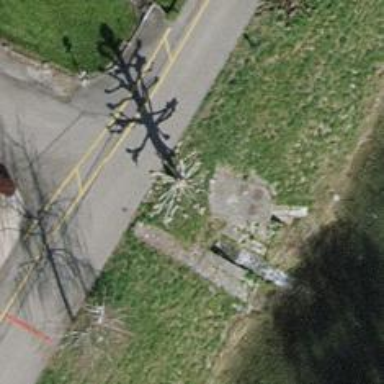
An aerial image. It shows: Culvert tunnel underneath ditch.